Interaction volume radius: 5 \u00c5
Interaction volume height: 25 \u00c5
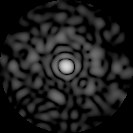
Disorder parameter: 0.8398